Field crop: tomato
Growth stage: 2
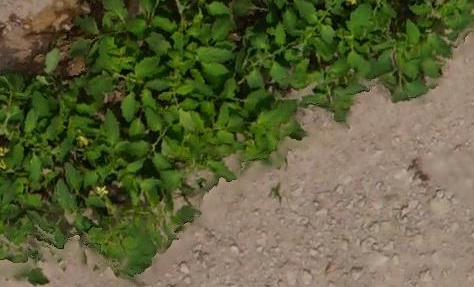
Species: tomato